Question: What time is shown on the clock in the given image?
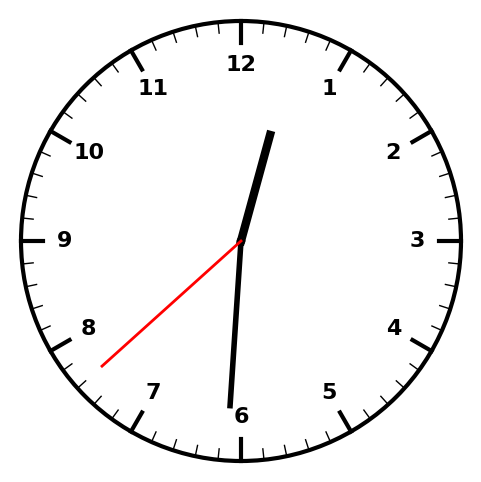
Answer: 12:30:38